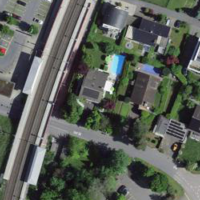
EUNIS habitat code: 54
Species observed at this site:
Pica pica
Corvus corone
Fulica atra
Columba palumbus
Hirundo rustica
Turdus merula